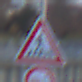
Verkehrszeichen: FussgaengerueberwegLinks
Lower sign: VerbotUeberholenEinspurigeFahrzeuge
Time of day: SunriseSunset
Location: Outdoor (Suburban)
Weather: PartlyCloudy
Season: NotSpecified
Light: Natural